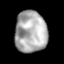
Tissue: lung
Cell type: Epithelial cells
Senescence score: 0.201
Nuclear area (px): 1298
Mean DAPI intensity: 172.643